Question: I have a flow layout. Inside it I have about 900 tables. Each table is stacked one on top of the other. I have a slider which resizes them and thus causes the flow layout to resize too.
The problem is, the tables should be linearly resizing. Their base size is 200x200. So when scale = 1.0, the w and h of the tables is 200.
I resize by a fixed amount each time making them 4% bigger each time. This means I would expect them to grow by 8 pixels each time. What happens is, every few resizes, the tables grow by 9 pixels. I use doubles everywhere. I have tried rounding, floor and ceil but the problem persists. What could I do so that they always grow by the correct amount?
'''
void LobbyTableManager::changeTableScale( double scale )
{
setTableScale(scale);
}
void LobbyTableManager::setTableScale( double scale )
{
scale += 0.3;
scale *= 2.0;
std::cout << scale << std::endl;
agui::Gui* gotGui = getGui();
float scrollRel = m_vScroll->getRelativeValue();
setScale(scale);
rescaleTables();
resizeFlow();
...
double LobbyTableManager::getTableScale() const
{
return (getInnerWidth() / 700.0) * getScale();
}
void LobbyFilterManager::valueChanged( agui::Slider* source,int val )
{
if(source == m_magnifySlider)
{
DISPATCH_LOBBY_EVENT
{
(*it)->changeTableScale((double)val / source->getRange());
}
}
}
void LobbyTableManager::renderBG( GraphicsContext* g, agui::Rectangle& absRect, agui::Rectangle& childRect )
{
int cx, cy, cw, ch;
g->getClippingRect(cx,cy,cw,ch);
g->setClippingRect(absRect.getX(),absRect.getY(),absRect.getWidth(),absRect.getHeight());
float scale = 0.35f;
int w = m_bgSprite->getWidth() * getTableScale() * scale;
int h = m_bgSprite->getHeight() * getTableScale() * scale;
int numX = ceil(absRect.getWidth() / (float)w) + 2;
int numY = ceil(absRect.getHeight() / (float)h) + 2;
float offsetX = m_activeTables[0]->getLocation().getX() - w;
float offsetY = m_activeTables[0]->getLocation().getY() - h;
int startY = childRect.getY() + 1;
if(moo)
{
std::cout << "TS: " << getTableScale() << " Scr: " << m_vScroll->getValue() << " LOC: " << childRect.getY() << " H: " << h << std::endl;
}
if(moo)
{
std::cout << "S=" << startY << ",";
}
int numAttempts = 0;
while(startY + h < absRect.getY() && numAttempts < 1000)
{
startY += h;
if(moo)
{
std::cout << startY << ",";
}
numAttempts++;
}
if(moo)
{
std::cout << "
";
moo = false;
}
g->holdDrawing();
for(int i = 0; i < numX; ++i)
{
for(int j = 0; j < numY; ++j)
{
g->drawScaledSprite(m_bgSprite,0,0,m_bgSprite->getWidth(),m_bgSprite->getHeight(),
absRect.getX() + (i * w) + (offsetX),absRect.getY() + (j * h) + startY,w,h,0);
}
}
g->unholdDrawing();
g->setClippingRect(cx,cy,cw,ch);
}
void LobbyTable::rescale( double scale )
{
setScale(scale);
float os = getObjectScale();
double x = m_baseHeight * os;
if((int)(x + 0.5) > (int)x)
{
x++;
}
int oldH = getHeight();
setSize(m_baseWidth * os, floor(x));
...
'''
I added the related code. The slider sends a value changed which is multiplied to get a 4 percent increase (or 8 percent if slider moves 2 values etc...) then the tables are rescaled with this.

The first 3 are when the table size increased by 9, the 4th time it increased by 8px. But the scale factor increases by 0.04 each time.
Why is the 4th time inconsistant?
the pattern seems like 8,8,8,9,9,9,8,8,8,9,9,9...
It increases by 1 pixel more for a few and then decreases by 1 ten increases by 1 etc, thats my issue...
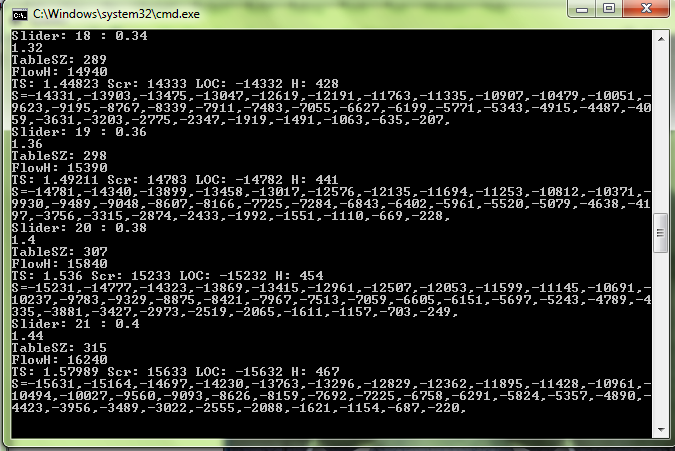
Answer: I still don't see the "add 4%" code there (in a form I can understand, anyway), but from your description I think I see the problem: adding 4% twice is not adding 8%. It is adding 8.16% (1.04 * 1.04 == 1.0816). Do that a few more times and you'll start getting 9 pixel jumps. Do it a lot more times and your jumps will get much bigger (they will be 16 pixel jumps when the size gets up to 400x400). Which, IMHO is how I like my scaling to happen.